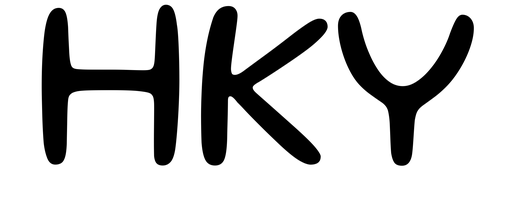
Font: Gluten_Light